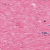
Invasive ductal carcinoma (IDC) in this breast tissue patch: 0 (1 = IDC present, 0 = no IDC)